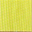
Piece: xx